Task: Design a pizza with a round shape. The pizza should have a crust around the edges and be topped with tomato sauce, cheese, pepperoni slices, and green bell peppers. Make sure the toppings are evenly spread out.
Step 569:
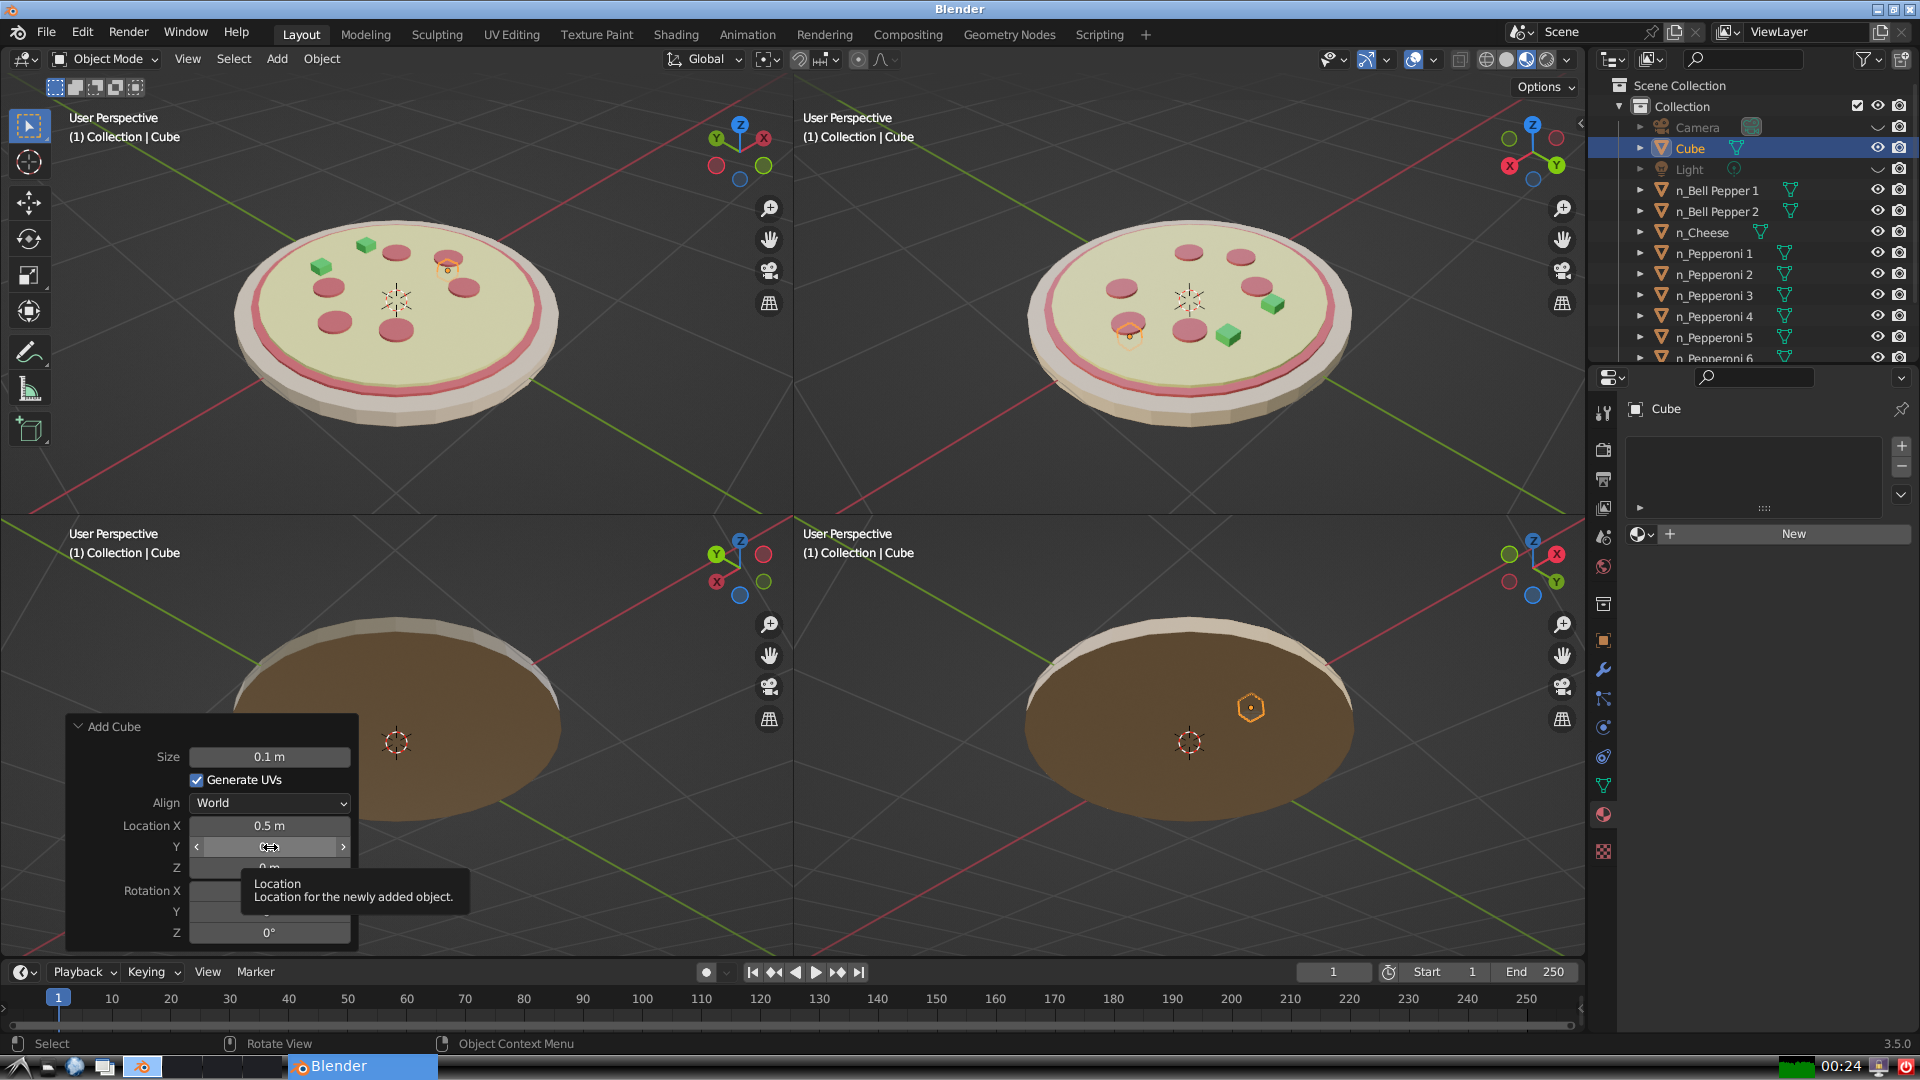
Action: click: no